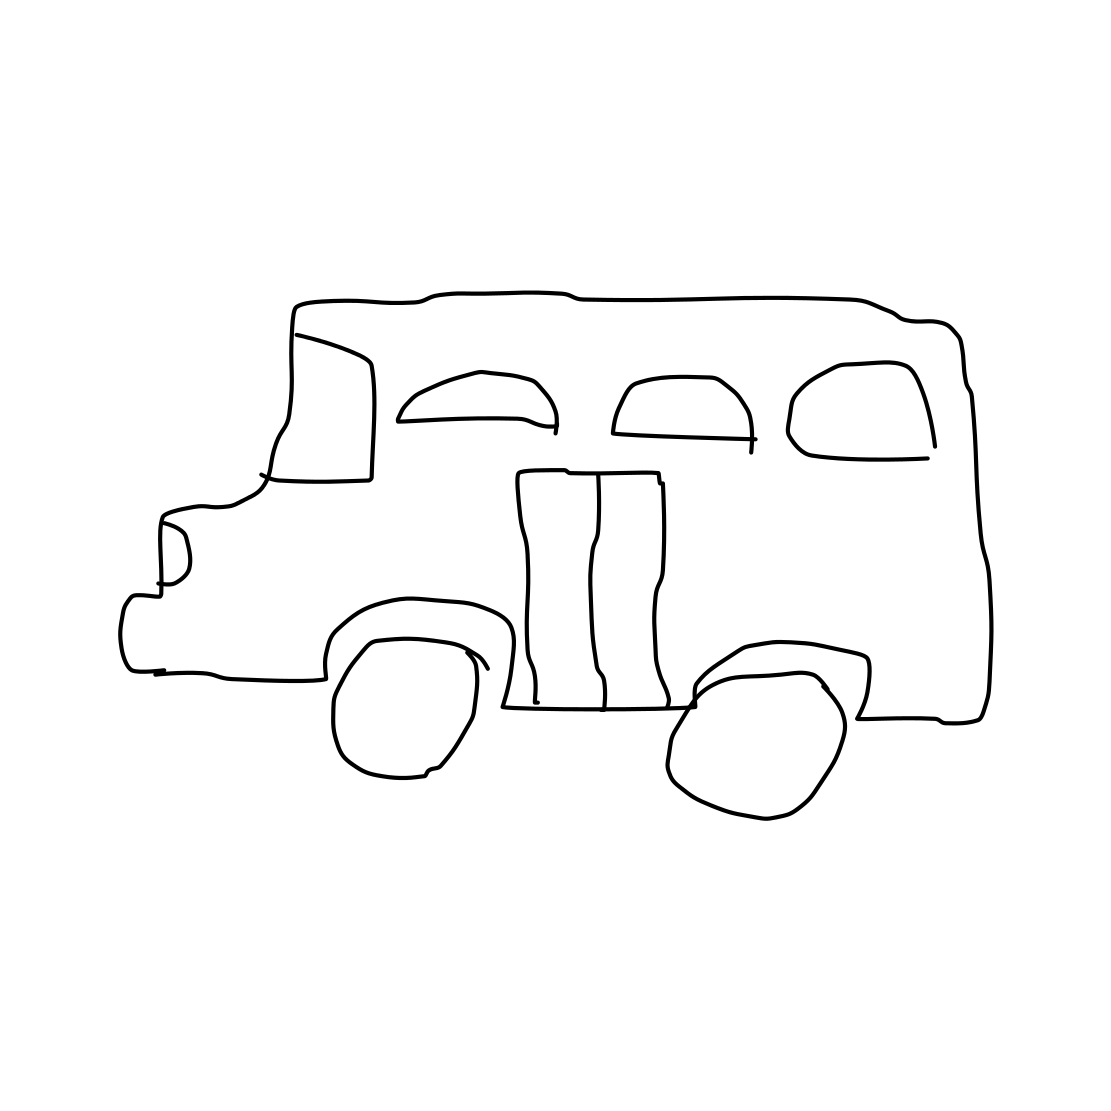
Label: bus